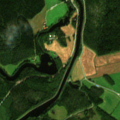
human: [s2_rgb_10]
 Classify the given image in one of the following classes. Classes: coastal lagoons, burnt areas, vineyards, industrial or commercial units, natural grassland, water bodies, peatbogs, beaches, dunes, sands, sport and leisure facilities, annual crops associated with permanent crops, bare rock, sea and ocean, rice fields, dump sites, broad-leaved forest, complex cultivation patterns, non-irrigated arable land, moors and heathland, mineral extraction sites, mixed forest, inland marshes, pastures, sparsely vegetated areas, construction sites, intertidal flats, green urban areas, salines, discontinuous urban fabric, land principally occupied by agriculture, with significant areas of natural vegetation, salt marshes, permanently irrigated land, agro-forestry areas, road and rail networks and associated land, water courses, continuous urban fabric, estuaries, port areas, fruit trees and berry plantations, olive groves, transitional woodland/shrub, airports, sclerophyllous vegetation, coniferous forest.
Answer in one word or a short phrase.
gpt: non-irrigated arable land, land principally occupied by agriculture, with significant areas of natural vegetation, coniferous forest, mixed forest, water bodies